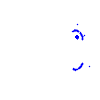
Particle: proton